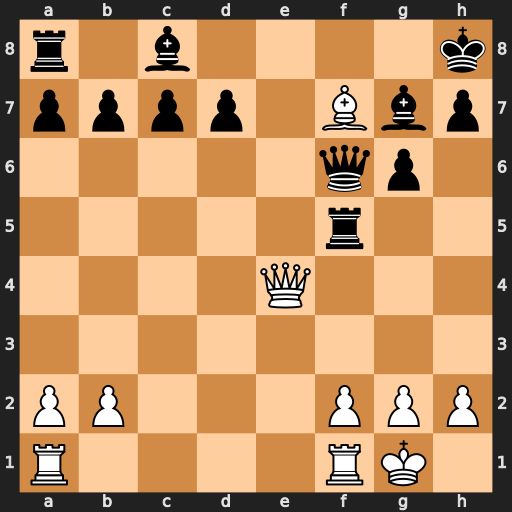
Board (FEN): r1b4k/pppp1Bbp/5qp1/5r2/4Q3/8/PP3PPP/R4RK1
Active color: w
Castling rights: -
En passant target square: -
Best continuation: Qe8+ Bf8 Qxf8#